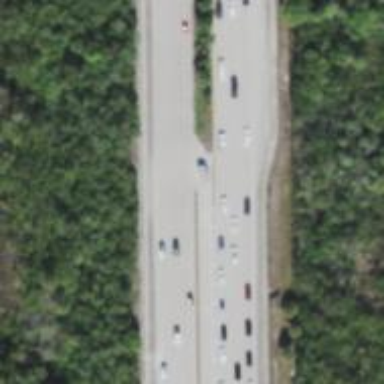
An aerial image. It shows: Primary link highway.